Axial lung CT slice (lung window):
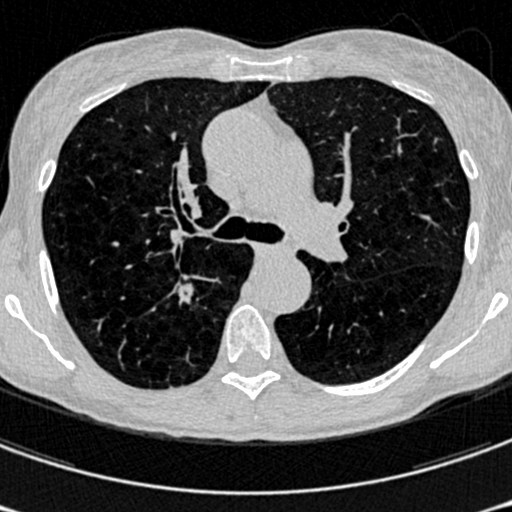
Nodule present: yes
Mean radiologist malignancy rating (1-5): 4.75